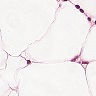
Metastatic tissue present: yes